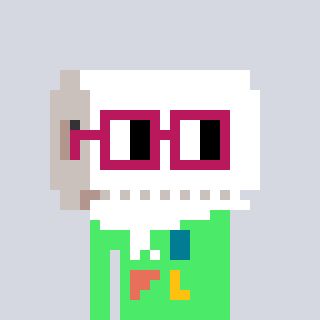
a pixel art character with square dark red glasses, a toiletpaper-full-shaped head and a teal-colored body on a cool background